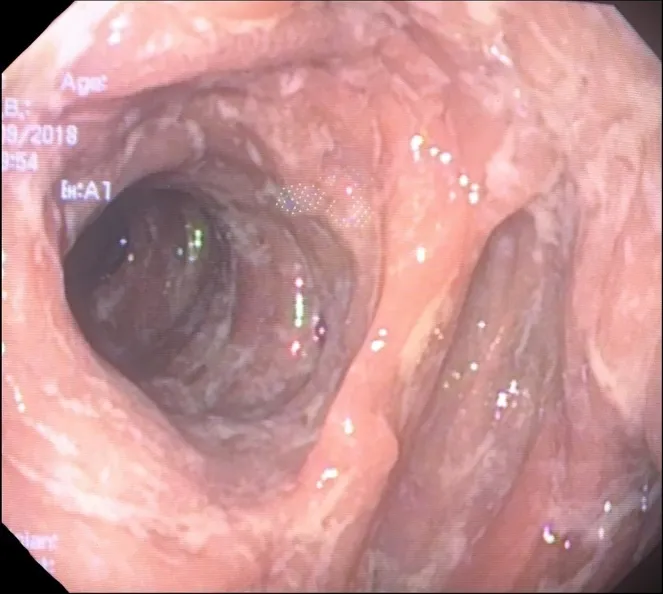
Endoscopic control on POD 26.
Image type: endoscopy (gi_endoscopy)